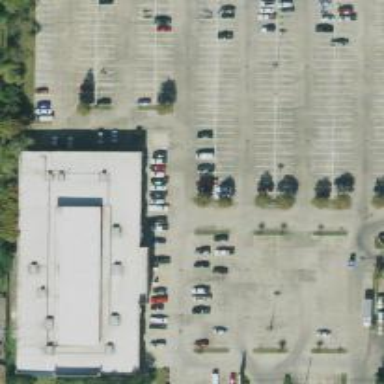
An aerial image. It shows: Parking space is available.